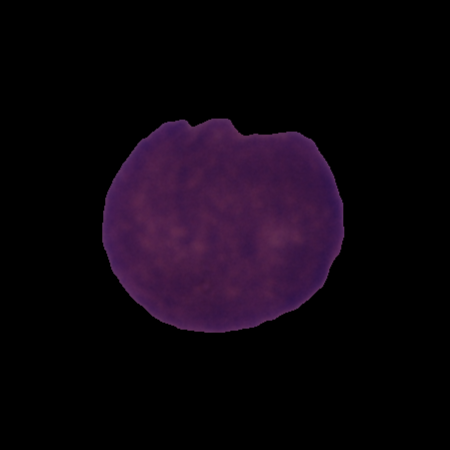
Label: cancer